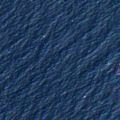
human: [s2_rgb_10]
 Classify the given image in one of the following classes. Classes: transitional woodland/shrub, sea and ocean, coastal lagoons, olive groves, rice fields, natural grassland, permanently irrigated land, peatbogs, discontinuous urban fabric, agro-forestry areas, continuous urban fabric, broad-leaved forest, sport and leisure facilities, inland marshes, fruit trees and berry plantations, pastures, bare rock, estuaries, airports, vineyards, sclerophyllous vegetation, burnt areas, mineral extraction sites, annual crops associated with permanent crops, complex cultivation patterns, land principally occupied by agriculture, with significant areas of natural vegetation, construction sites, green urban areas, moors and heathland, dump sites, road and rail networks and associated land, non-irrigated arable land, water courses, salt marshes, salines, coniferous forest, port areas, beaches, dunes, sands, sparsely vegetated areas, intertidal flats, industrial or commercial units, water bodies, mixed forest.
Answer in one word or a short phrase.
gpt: sea and ocean